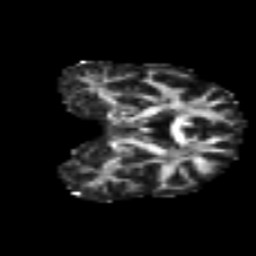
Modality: FA
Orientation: coronal
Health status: ill
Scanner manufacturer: philips
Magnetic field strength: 3 T
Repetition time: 9 s
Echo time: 0.127 s